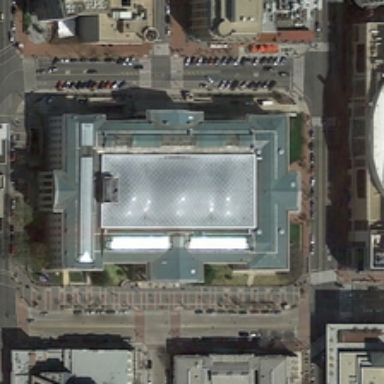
The center is a red square structure, a total of four layers .